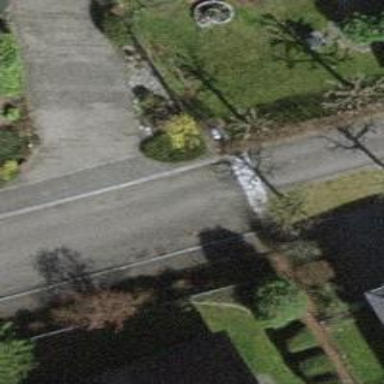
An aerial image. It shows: Smooth asphalt road in residential area.